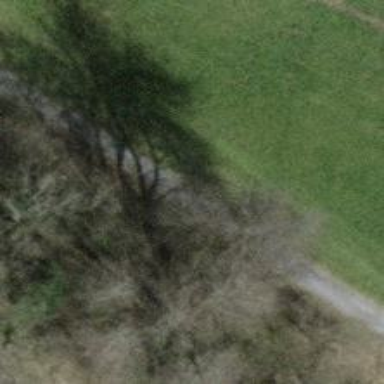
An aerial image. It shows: Gravel path.